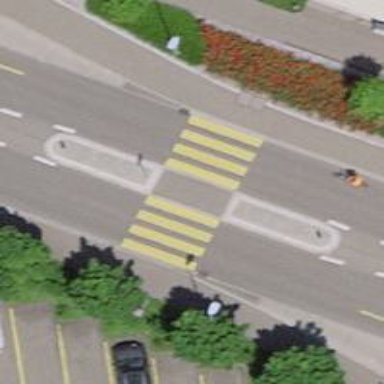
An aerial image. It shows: Uncontrolled zebra crossing with pedestrian island.